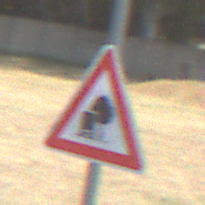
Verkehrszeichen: UnzureichendesLichtraumprofil
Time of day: Midday
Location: Outdoor (Nature)
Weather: Clear
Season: NotSpecified
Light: Natural